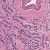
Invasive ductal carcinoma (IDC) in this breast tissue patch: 1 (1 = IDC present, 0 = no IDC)